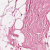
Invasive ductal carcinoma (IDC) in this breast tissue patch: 0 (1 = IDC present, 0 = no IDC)